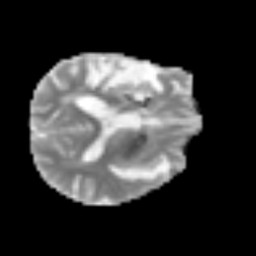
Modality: MD
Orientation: axial
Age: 59
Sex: male
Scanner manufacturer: siemens
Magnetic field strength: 3 T
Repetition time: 3.2 s
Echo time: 0.081 s